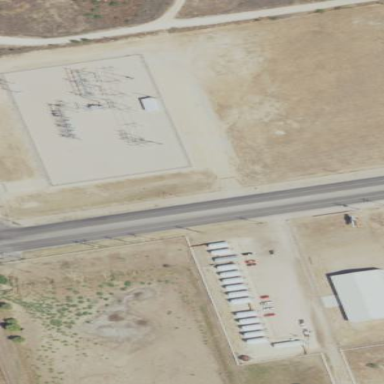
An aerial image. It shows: Distribution level power substation surrounded by fence.